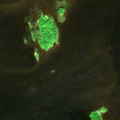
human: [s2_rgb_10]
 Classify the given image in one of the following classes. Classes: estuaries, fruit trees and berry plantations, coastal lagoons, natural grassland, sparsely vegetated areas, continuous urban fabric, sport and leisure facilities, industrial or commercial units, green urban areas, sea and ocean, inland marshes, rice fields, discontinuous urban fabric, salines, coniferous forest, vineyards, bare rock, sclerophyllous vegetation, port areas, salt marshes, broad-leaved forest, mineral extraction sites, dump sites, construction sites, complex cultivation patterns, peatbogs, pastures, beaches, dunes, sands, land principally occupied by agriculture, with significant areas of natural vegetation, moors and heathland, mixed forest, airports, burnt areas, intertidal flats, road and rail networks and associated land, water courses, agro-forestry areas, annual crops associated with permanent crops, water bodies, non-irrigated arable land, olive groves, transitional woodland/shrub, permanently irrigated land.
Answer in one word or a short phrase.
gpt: water bodies